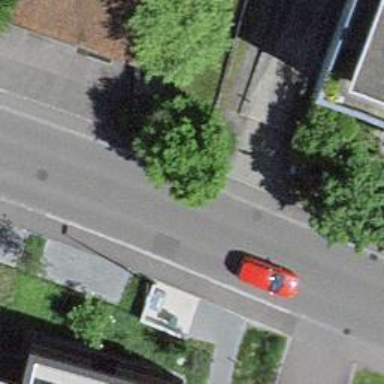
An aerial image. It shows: Footway made of paving stones.